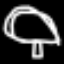
Label: mushroom